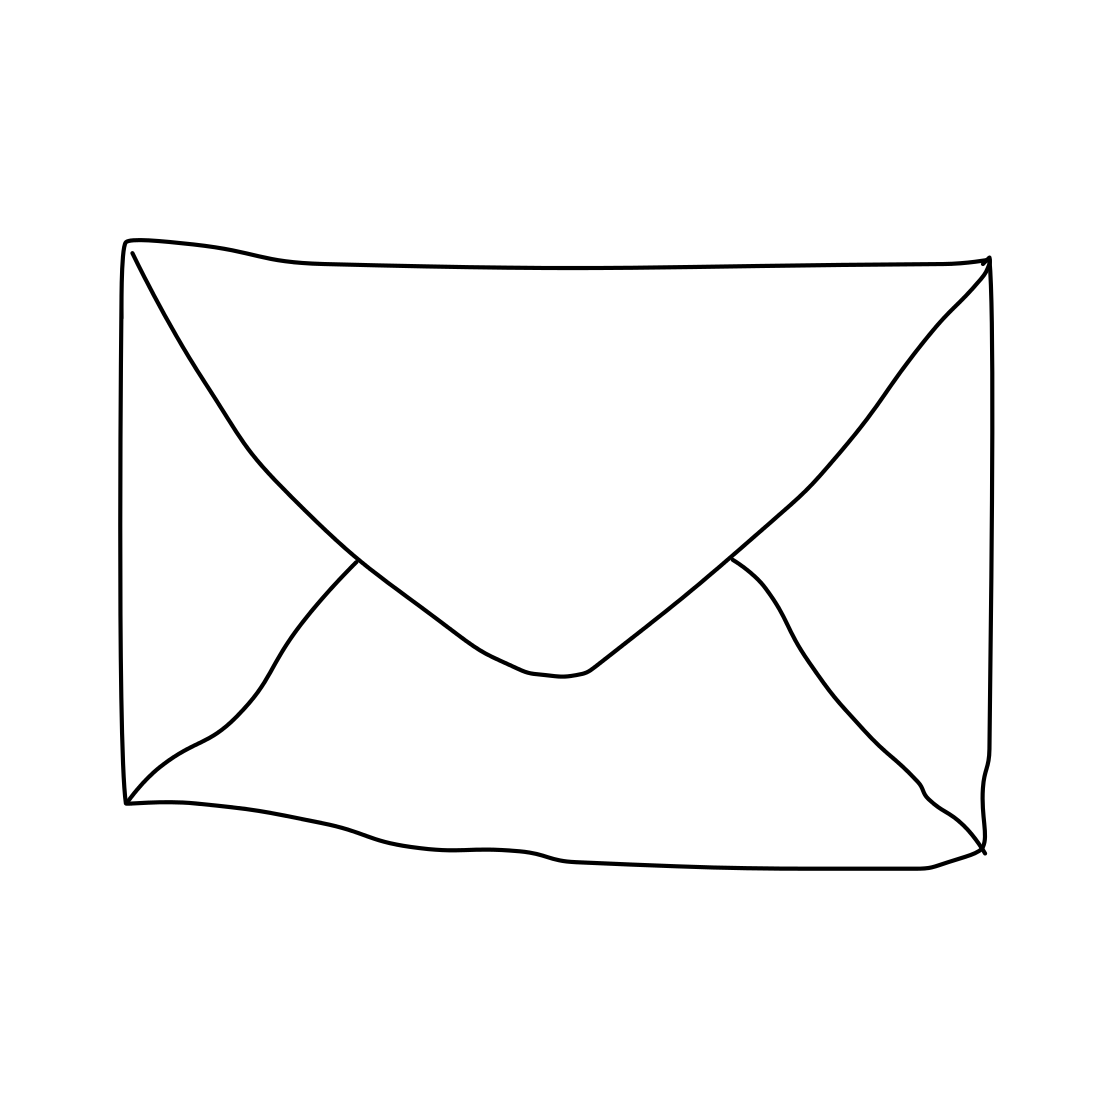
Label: envelope